Question: What is the measurement shown in the image?
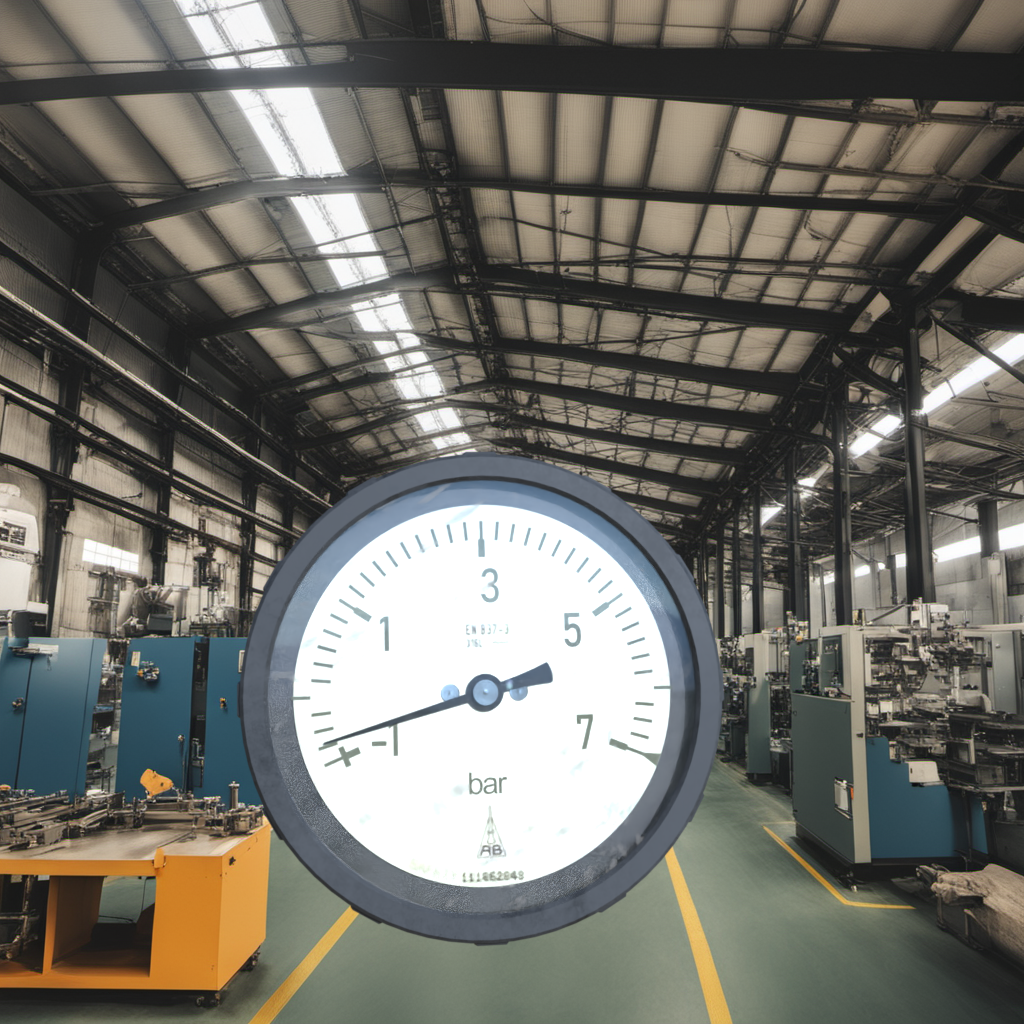
Answer: The result is -0.7
Question: What is the value range of this measurement?
Answer: The range is from -1 to 7
Question: What is the minimum and maximum reading range of this measurement?
Answer: The minimum value is -1 and the maximum value is 7